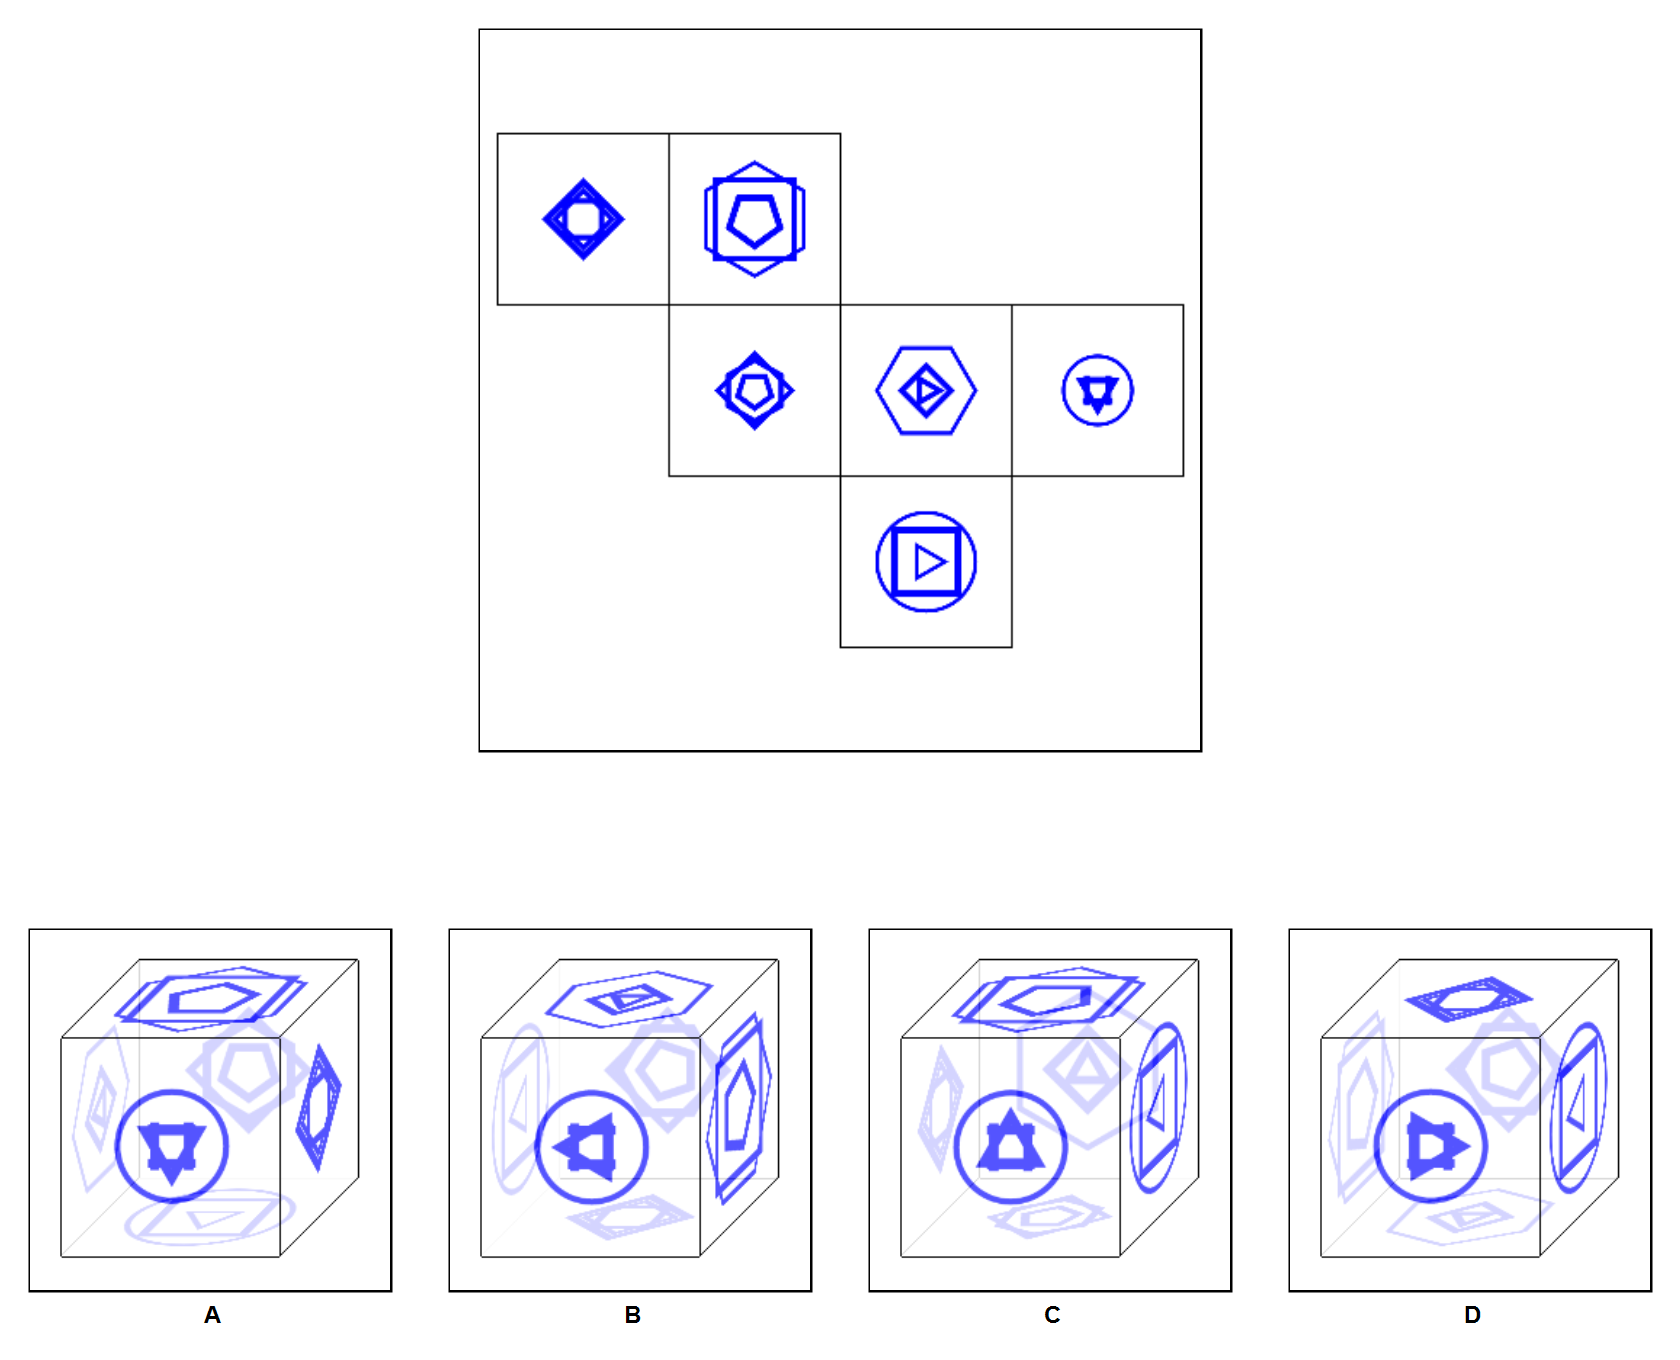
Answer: C